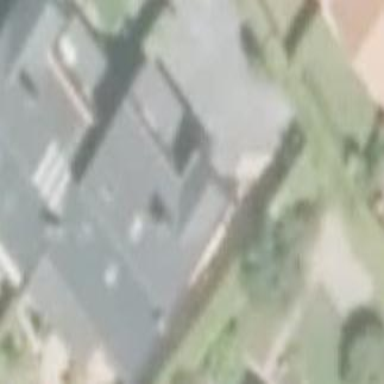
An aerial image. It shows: Semi-detached house.